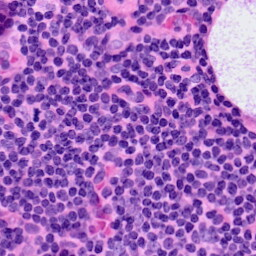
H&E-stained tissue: LymphNode